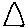
Label: triangle